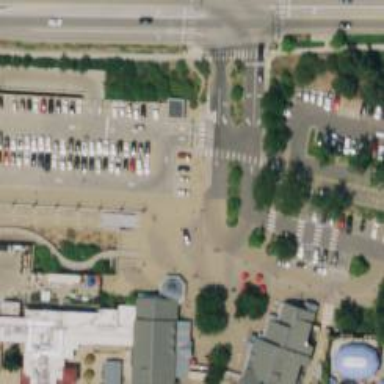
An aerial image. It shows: Marked crossing with zebra road markings.